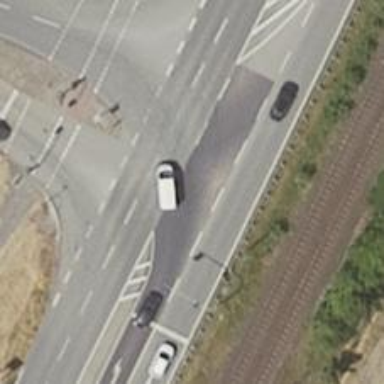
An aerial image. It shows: Road with traffic signals.